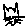
Label: cat